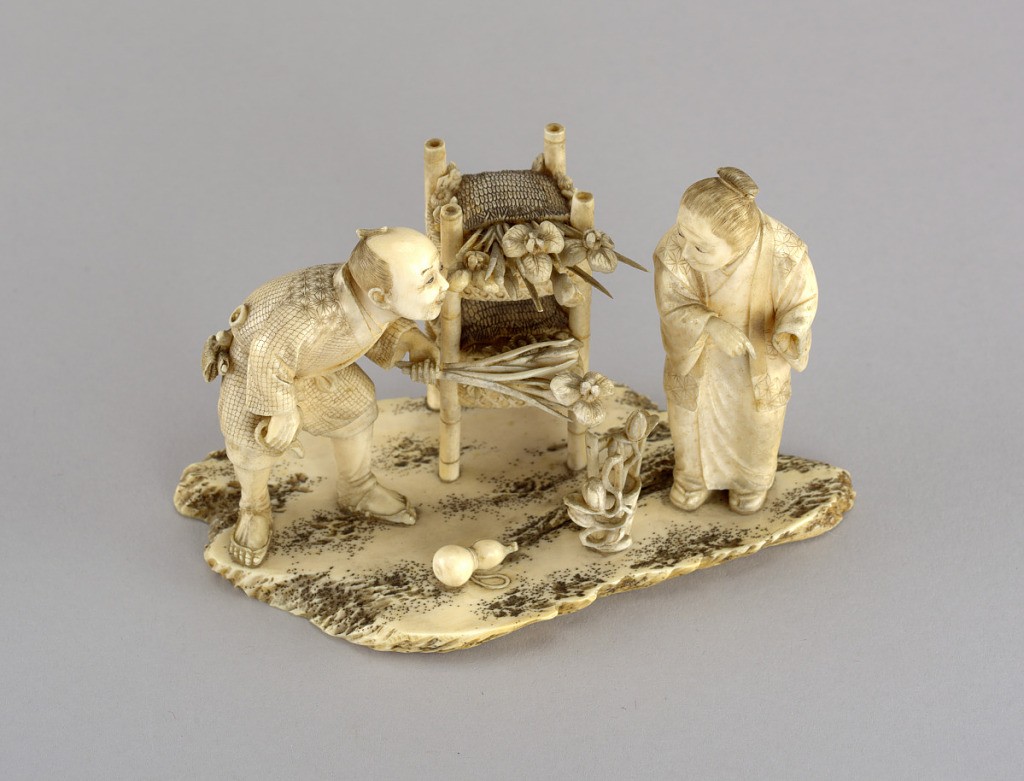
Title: Figural group
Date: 19th century
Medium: ivory
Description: Man and woman with flowers